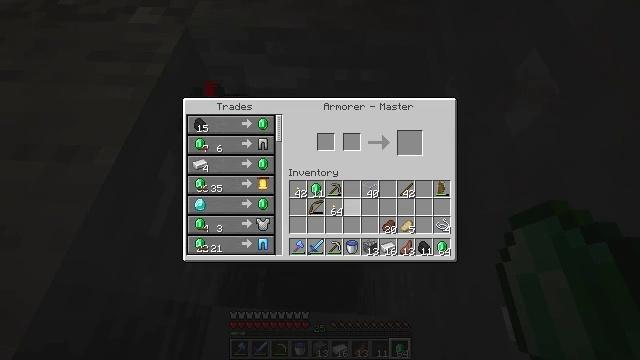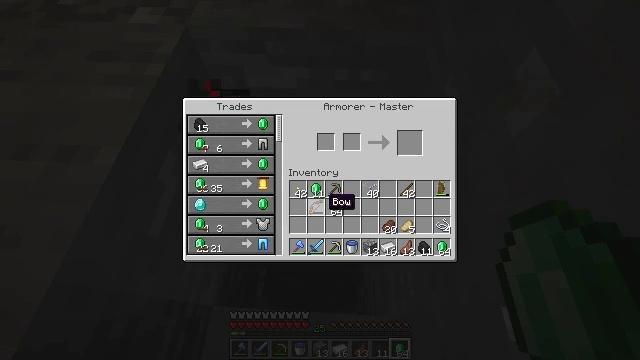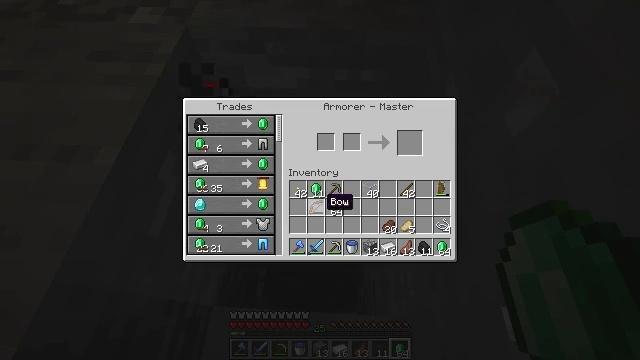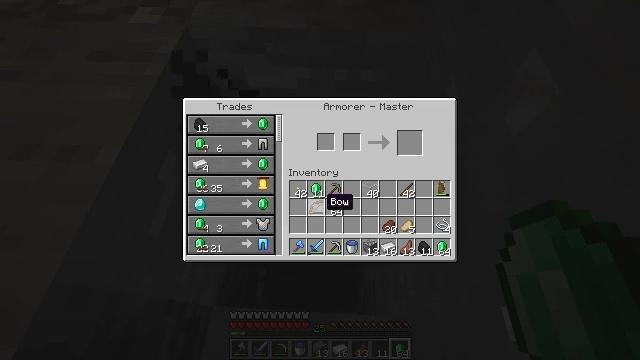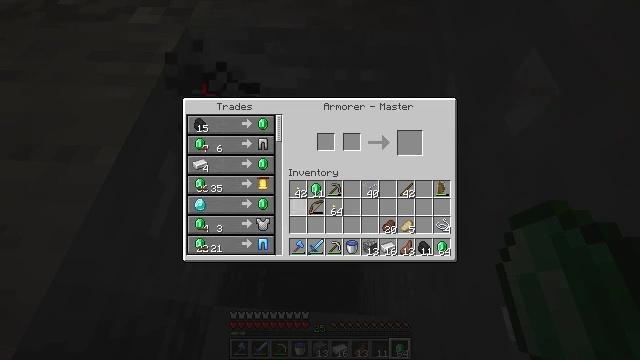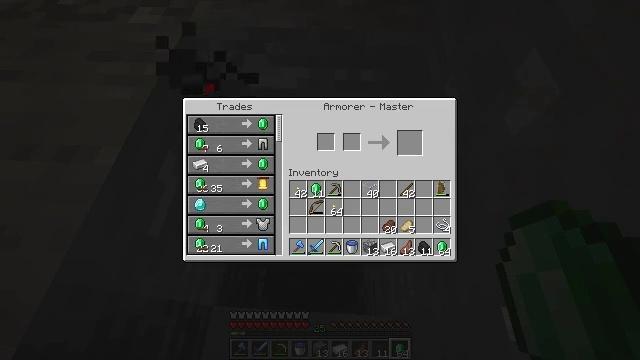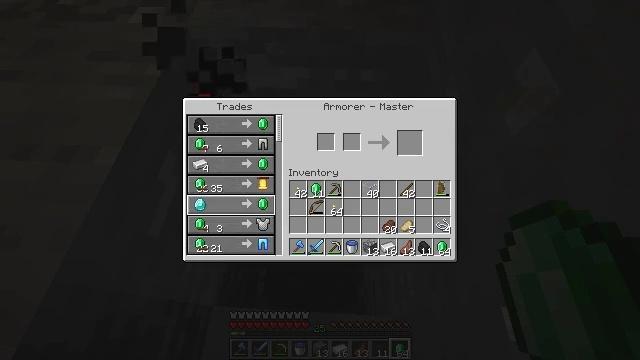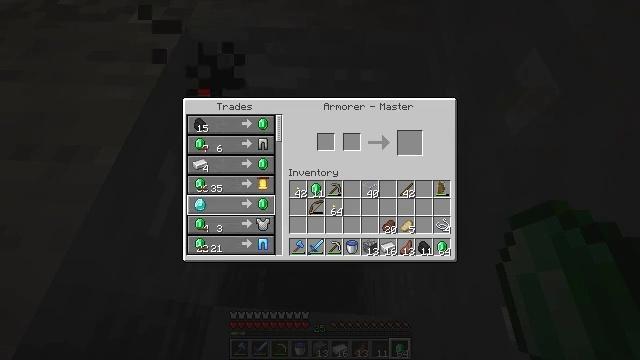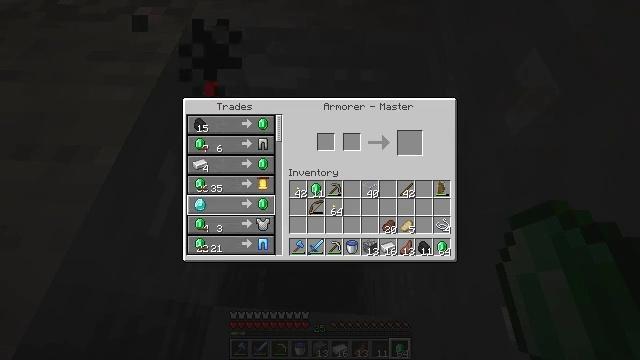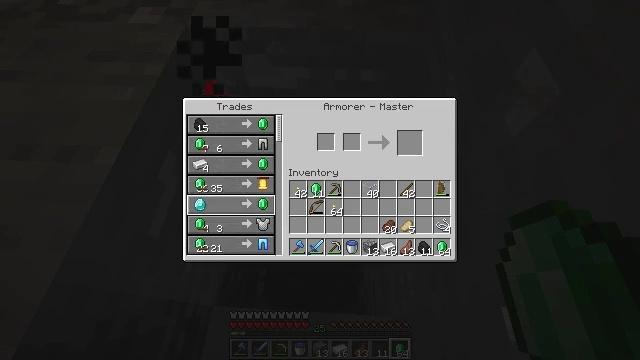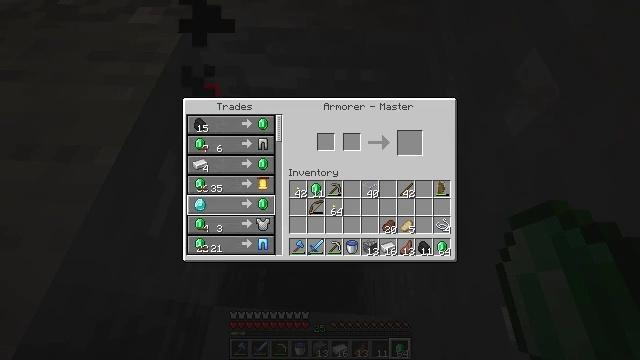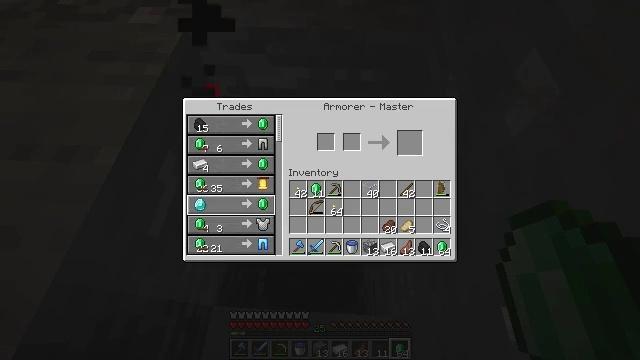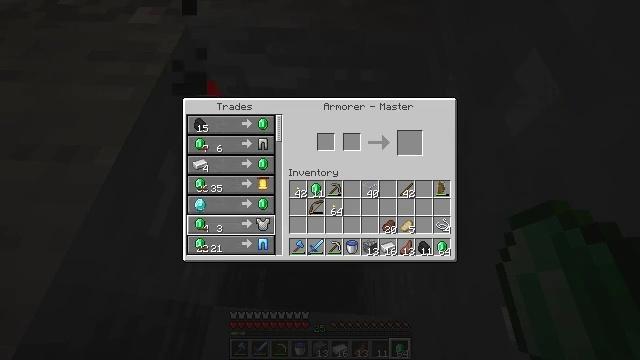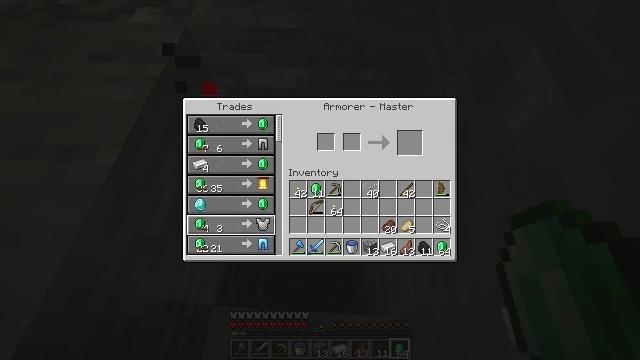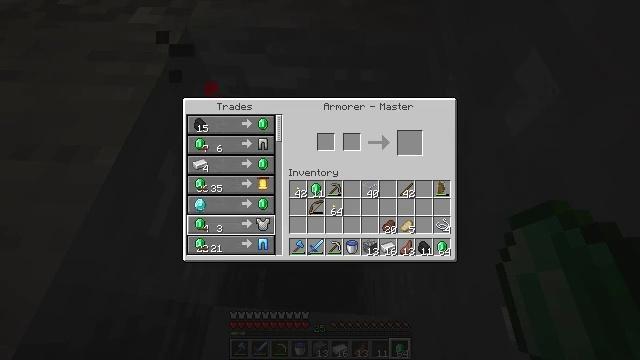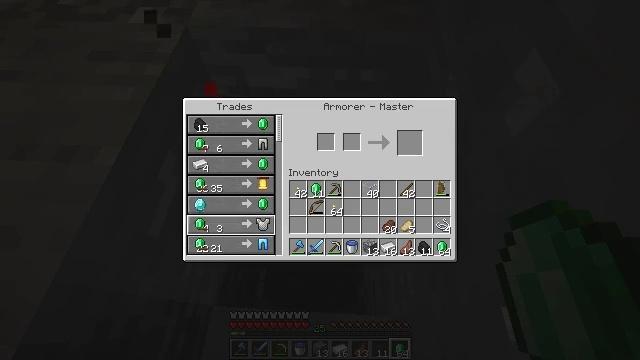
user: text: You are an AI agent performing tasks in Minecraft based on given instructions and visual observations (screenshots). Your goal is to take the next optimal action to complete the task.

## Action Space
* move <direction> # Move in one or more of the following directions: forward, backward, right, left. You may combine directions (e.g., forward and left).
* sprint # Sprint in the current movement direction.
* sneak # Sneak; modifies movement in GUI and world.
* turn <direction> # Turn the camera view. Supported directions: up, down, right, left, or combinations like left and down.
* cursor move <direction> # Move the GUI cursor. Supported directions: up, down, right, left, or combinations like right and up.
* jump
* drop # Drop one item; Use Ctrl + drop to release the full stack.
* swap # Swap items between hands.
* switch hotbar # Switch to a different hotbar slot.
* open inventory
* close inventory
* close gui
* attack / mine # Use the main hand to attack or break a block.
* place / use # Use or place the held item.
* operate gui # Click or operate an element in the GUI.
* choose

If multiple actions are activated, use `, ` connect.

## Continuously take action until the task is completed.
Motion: motion action
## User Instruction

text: Obtain diamond leggings by crafting with diamonds.
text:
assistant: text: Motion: cursor move left
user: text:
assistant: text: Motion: no_op
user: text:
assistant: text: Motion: no_op
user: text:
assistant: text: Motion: cursor move left
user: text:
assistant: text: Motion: cursor move left
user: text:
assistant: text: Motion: cursor move left
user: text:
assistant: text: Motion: cursor move left
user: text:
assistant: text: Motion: no_op
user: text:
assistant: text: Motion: no_op
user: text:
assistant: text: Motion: no_op
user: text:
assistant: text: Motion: no_op
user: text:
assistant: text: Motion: cursor move down
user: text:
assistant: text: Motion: cursor move down
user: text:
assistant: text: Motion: no_op
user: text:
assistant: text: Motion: no_op
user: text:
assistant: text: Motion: no_op
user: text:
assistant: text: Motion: no_op
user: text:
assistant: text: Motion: no_op
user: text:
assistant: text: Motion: no_op
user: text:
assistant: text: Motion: no_op
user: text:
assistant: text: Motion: no_op
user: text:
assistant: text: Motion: no_op
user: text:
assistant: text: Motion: no_op
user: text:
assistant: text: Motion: operate gui
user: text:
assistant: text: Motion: operate gui
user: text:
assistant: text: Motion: operate gui
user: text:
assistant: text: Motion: no_op
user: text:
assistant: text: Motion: cursor move right and up
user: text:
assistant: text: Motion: cursor move right and up
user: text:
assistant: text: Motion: cursor move right and up